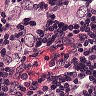
Metastatic tissue present: yes